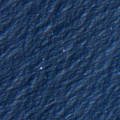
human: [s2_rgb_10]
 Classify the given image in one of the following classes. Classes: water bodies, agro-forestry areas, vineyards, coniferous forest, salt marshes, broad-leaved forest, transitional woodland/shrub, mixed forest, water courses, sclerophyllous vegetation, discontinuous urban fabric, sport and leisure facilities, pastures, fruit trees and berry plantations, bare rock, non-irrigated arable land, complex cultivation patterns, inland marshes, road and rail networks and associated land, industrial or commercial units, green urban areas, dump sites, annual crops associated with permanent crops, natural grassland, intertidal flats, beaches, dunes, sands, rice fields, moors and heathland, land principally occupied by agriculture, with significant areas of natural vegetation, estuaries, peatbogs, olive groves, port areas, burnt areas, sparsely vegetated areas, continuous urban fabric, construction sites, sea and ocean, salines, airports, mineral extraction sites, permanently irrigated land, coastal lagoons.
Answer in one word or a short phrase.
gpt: sea and ocean